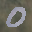
Label: 0